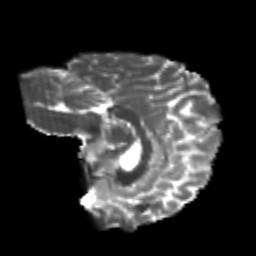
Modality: T2w
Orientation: sagittal
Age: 23
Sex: female
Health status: healthy
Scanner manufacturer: philips
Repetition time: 7.387 s
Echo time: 0.08599 s